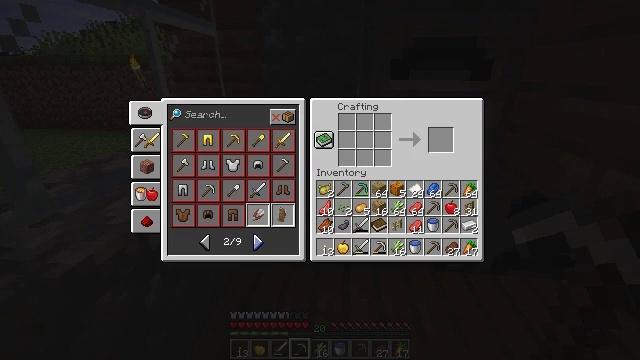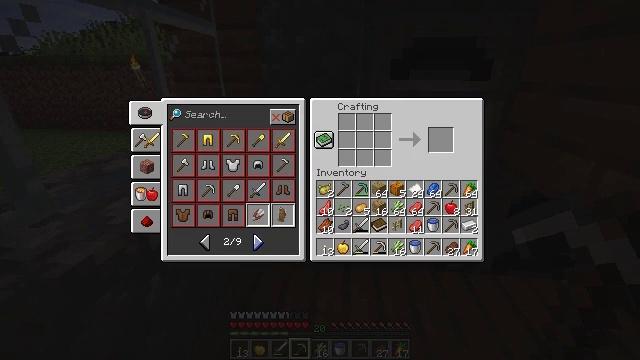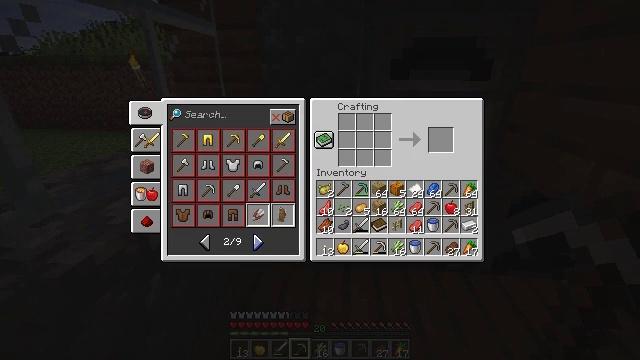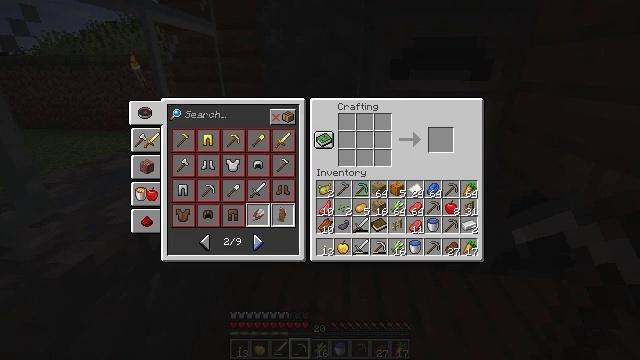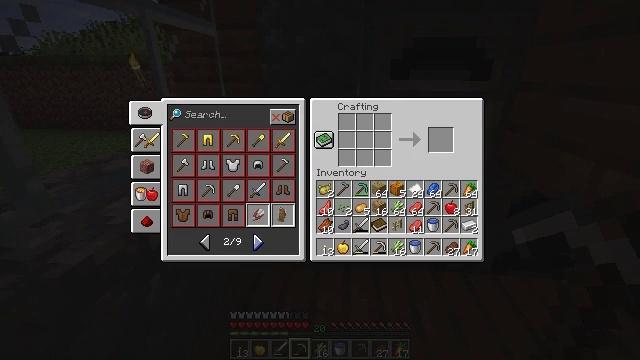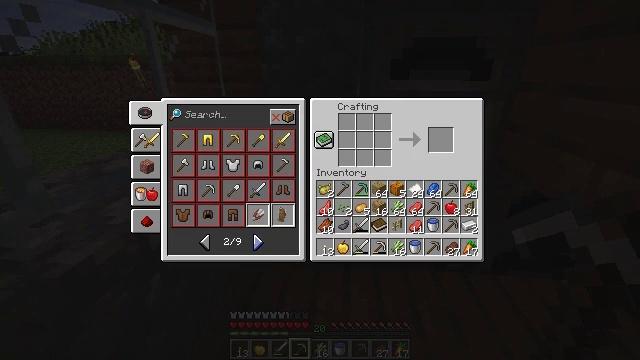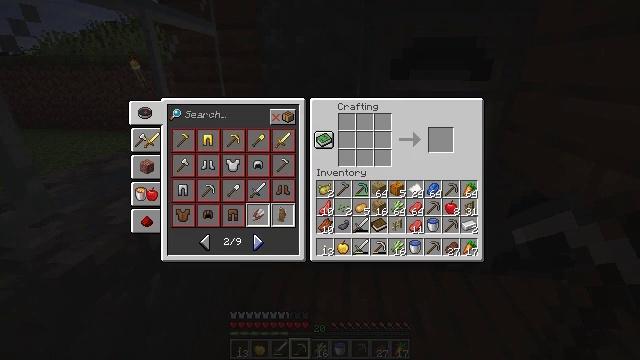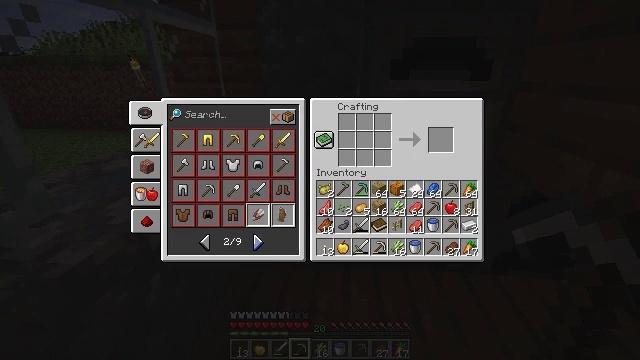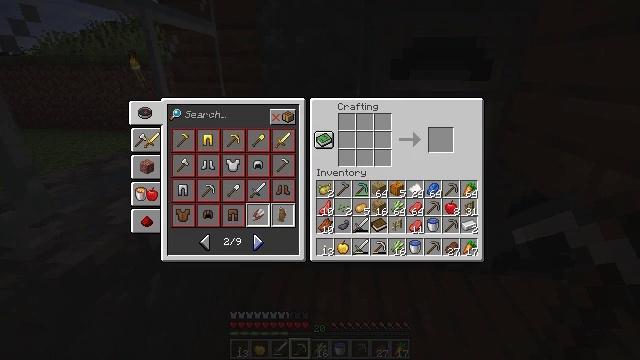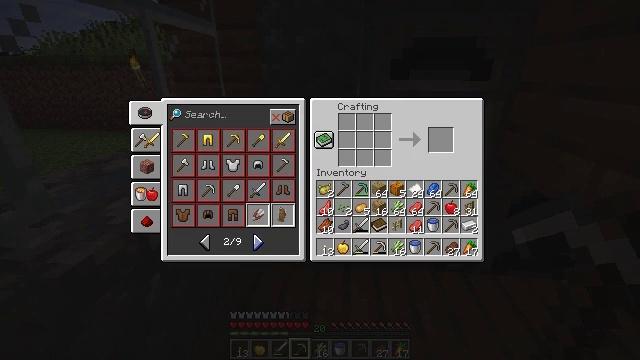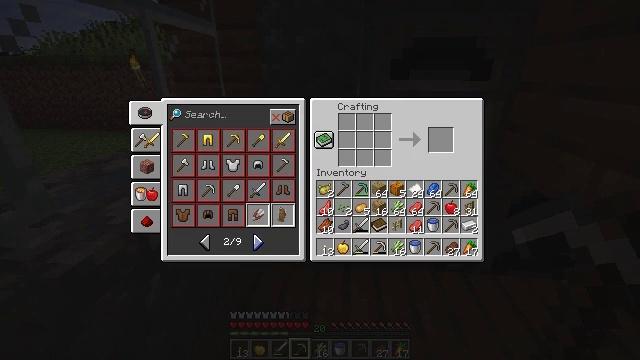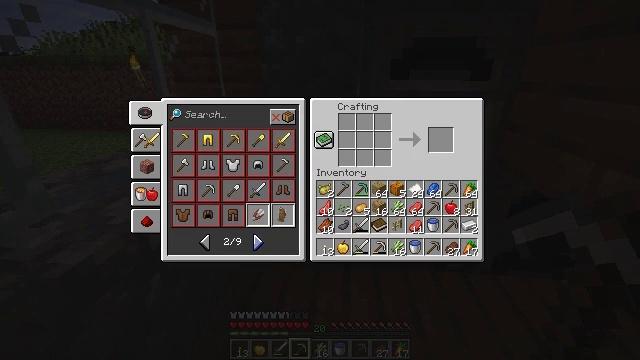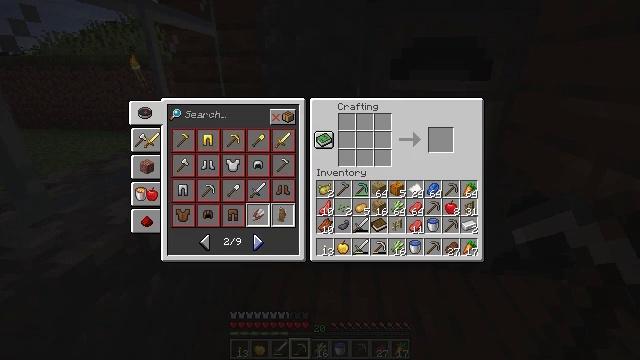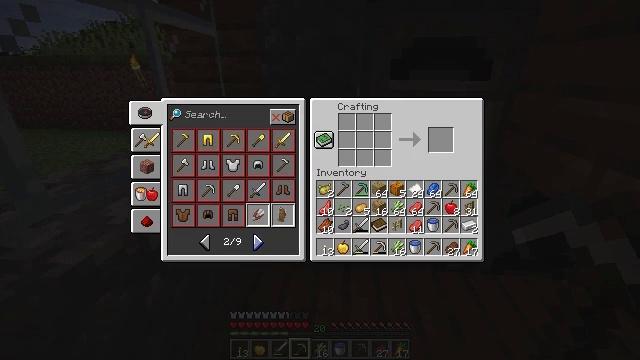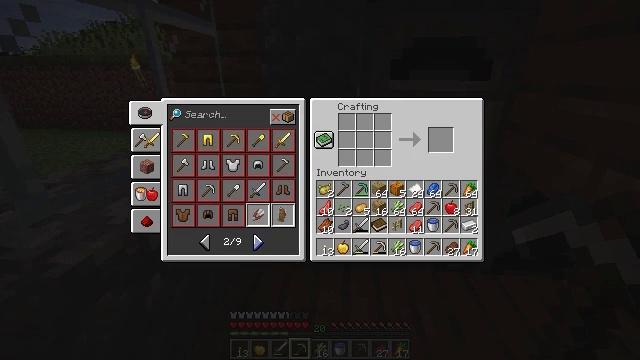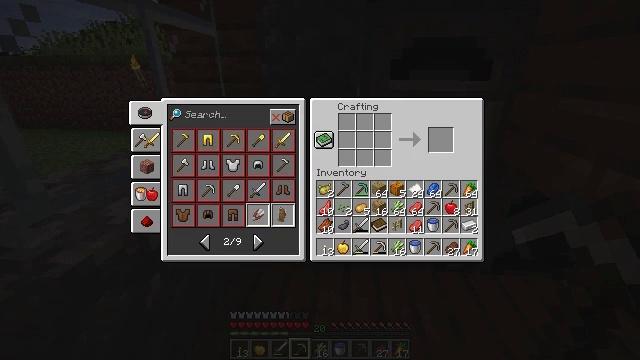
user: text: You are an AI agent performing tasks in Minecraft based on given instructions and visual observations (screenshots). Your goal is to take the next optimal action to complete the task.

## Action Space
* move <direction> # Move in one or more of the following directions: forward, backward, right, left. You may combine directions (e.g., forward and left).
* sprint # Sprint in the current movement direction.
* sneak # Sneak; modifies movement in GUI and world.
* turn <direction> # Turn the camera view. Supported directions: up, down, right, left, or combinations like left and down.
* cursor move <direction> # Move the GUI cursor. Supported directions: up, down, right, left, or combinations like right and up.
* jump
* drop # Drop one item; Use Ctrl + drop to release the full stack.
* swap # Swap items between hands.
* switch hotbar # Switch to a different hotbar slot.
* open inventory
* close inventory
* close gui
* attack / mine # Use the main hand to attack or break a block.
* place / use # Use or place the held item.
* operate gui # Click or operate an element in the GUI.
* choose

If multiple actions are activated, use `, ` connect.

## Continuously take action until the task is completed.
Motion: motion action
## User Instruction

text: Make a cartography table with paper and planks.
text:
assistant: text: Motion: no_op
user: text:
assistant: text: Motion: no_op
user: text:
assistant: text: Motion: no_op
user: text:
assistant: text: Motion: no_op
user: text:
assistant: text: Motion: no_op
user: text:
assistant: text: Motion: no_op
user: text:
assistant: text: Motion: no_op
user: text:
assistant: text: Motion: no_op
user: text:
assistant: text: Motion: no_op
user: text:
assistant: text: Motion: no_op
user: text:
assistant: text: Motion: no_op
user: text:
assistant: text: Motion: no_op
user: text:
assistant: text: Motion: no_op
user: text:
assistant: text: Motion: no_op
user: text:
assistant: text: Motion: no_op
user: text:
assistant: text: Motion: no_op
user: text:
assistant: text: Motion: no_op
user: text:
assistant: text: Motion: no_op
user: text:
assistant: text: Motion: no_op
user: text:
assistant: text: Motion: no_op
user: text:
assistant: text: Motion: no_op
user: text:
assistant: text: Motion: no_op
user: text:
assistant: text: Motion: no_op
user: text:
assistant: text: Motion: no_op
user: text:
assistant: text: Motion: no_op
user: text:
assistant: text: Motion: no_op
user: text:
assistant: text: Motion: no_op
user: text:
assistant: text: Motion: no_op
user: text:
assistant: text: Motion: no_op
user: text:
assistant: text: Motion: no_op